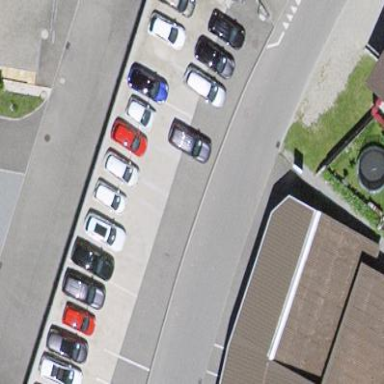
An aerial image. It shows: Garage building.